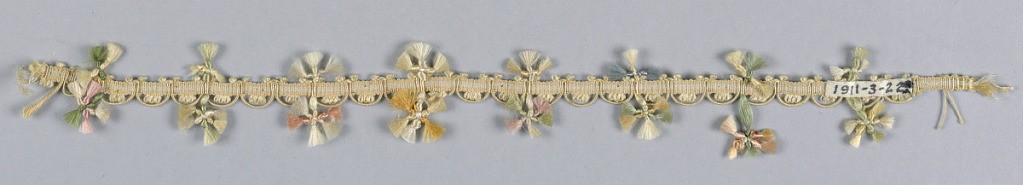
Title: Dress trimming
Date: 19th century
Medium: silk Technique: woven
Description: Woven heading with a cord forming scallops on one edge and ornaments of colored silks knotted and fringed on the other.